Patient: sex F, age 65
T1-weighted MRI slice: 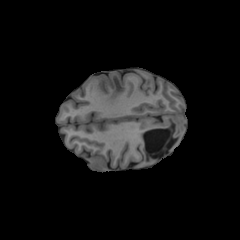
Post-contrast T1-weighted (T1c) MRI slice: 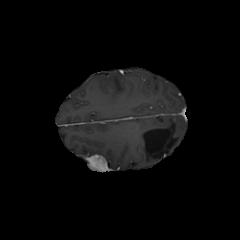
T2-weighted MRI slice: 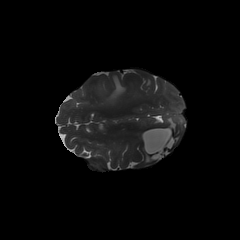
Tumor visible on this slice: yes
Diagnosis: Glioblastoma, IDH-wildtype
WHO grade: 4